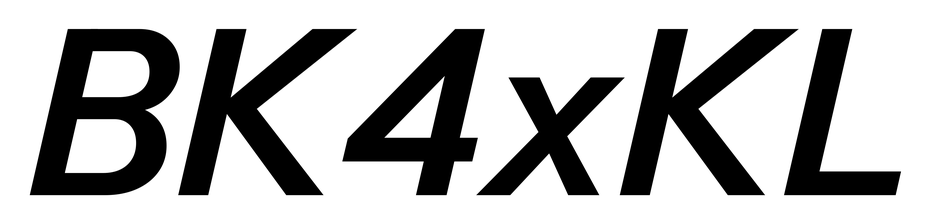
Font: InstrumentSans-Italic_SemiBold_Italic